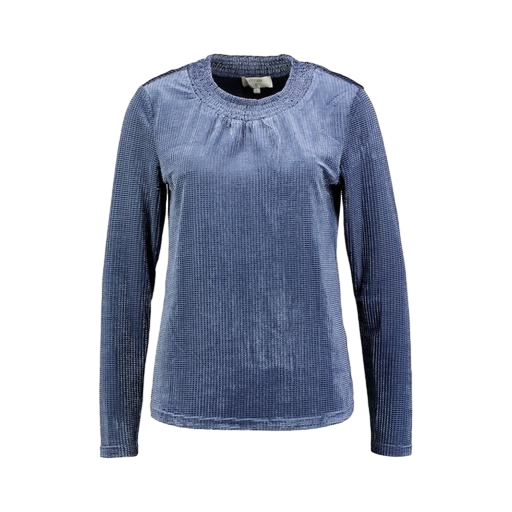
blue still long-sleeved top, blue t-shirt only macy, blue long-sleeve top, white background